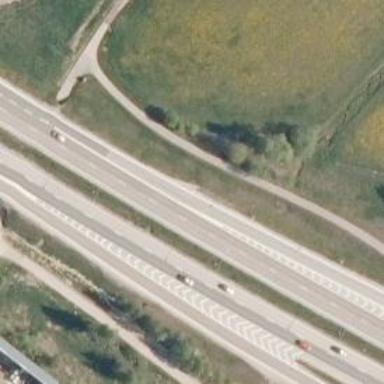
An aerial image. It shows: Asphalt motorway.